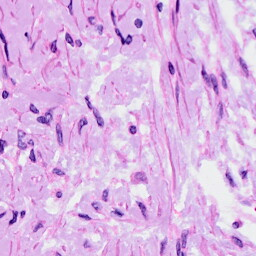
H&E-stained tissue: Ovarian